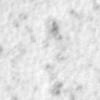
Label: no_change